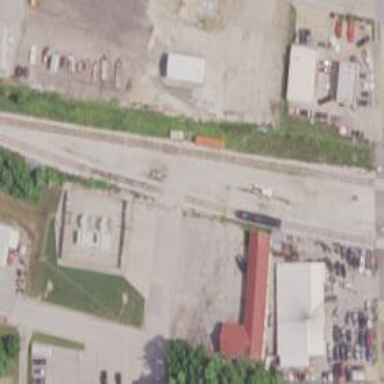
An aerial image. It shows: Railway siding for service.